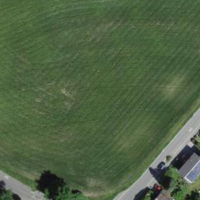
EUNIS habitat code: 25
Species observed at this site:
Gryllus campestris